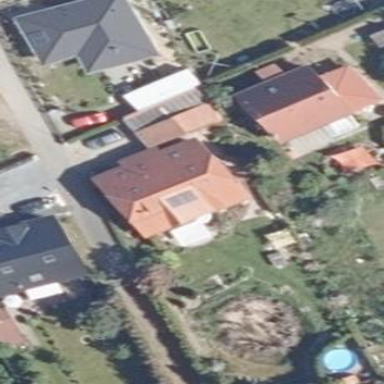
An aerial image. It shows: Detached building with half-hipped roof made of red roof tiles.